Aerial crown-view tile of a tropical tree (Barro Colorado Island, Panama), acquired 20241014:
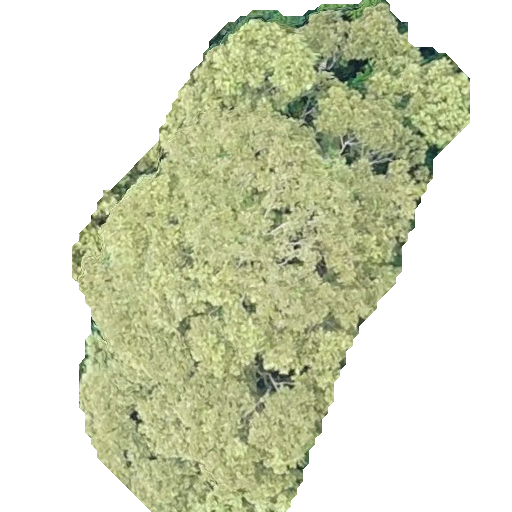
Species: Dipteryx oleifera
GBIF accepted scientific name: Dipteryx oleifera
Crown area: 207.825 m²